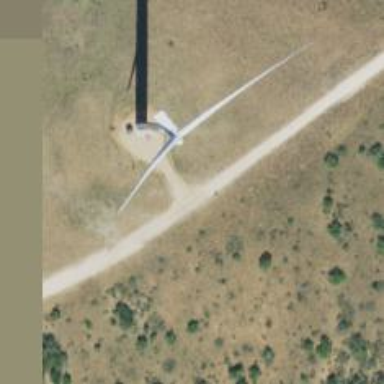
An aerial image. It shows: Wind generator using horizontal axis wind turbines.